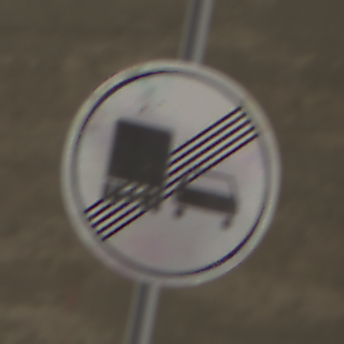
Verkehrszeichen: EndeUeberholverbotKraftfahrzeuge
Umgebung: Roofed, Tunnel
Tageszeit: Midday
Wetter: NotSpecified
Licht: Natural
Jahreszeit: NotSpecified
Kontrast: MediumContrast